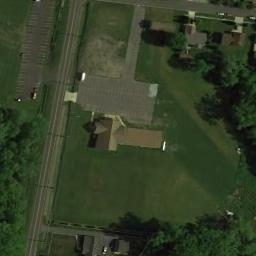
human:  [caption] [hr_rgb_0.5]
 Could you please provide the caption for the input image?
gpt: There are several buildings of different shapes and sizes in the meadow .

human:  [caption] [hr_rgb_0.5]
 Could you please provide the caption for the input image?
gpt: There are many green trees and several buildings and several roads on the green grass .

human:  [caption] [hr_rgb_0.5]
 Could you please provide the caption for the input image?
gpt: This meadow has dense grasses, Some trees, Houses and two parking lots .

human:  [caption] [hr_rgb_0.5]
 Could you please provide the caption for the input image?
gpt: There are some trees and buildings on the green meadow .

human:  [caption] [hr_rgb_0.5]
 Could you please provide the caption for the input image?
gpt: There is a tree in the grass .